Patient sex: M
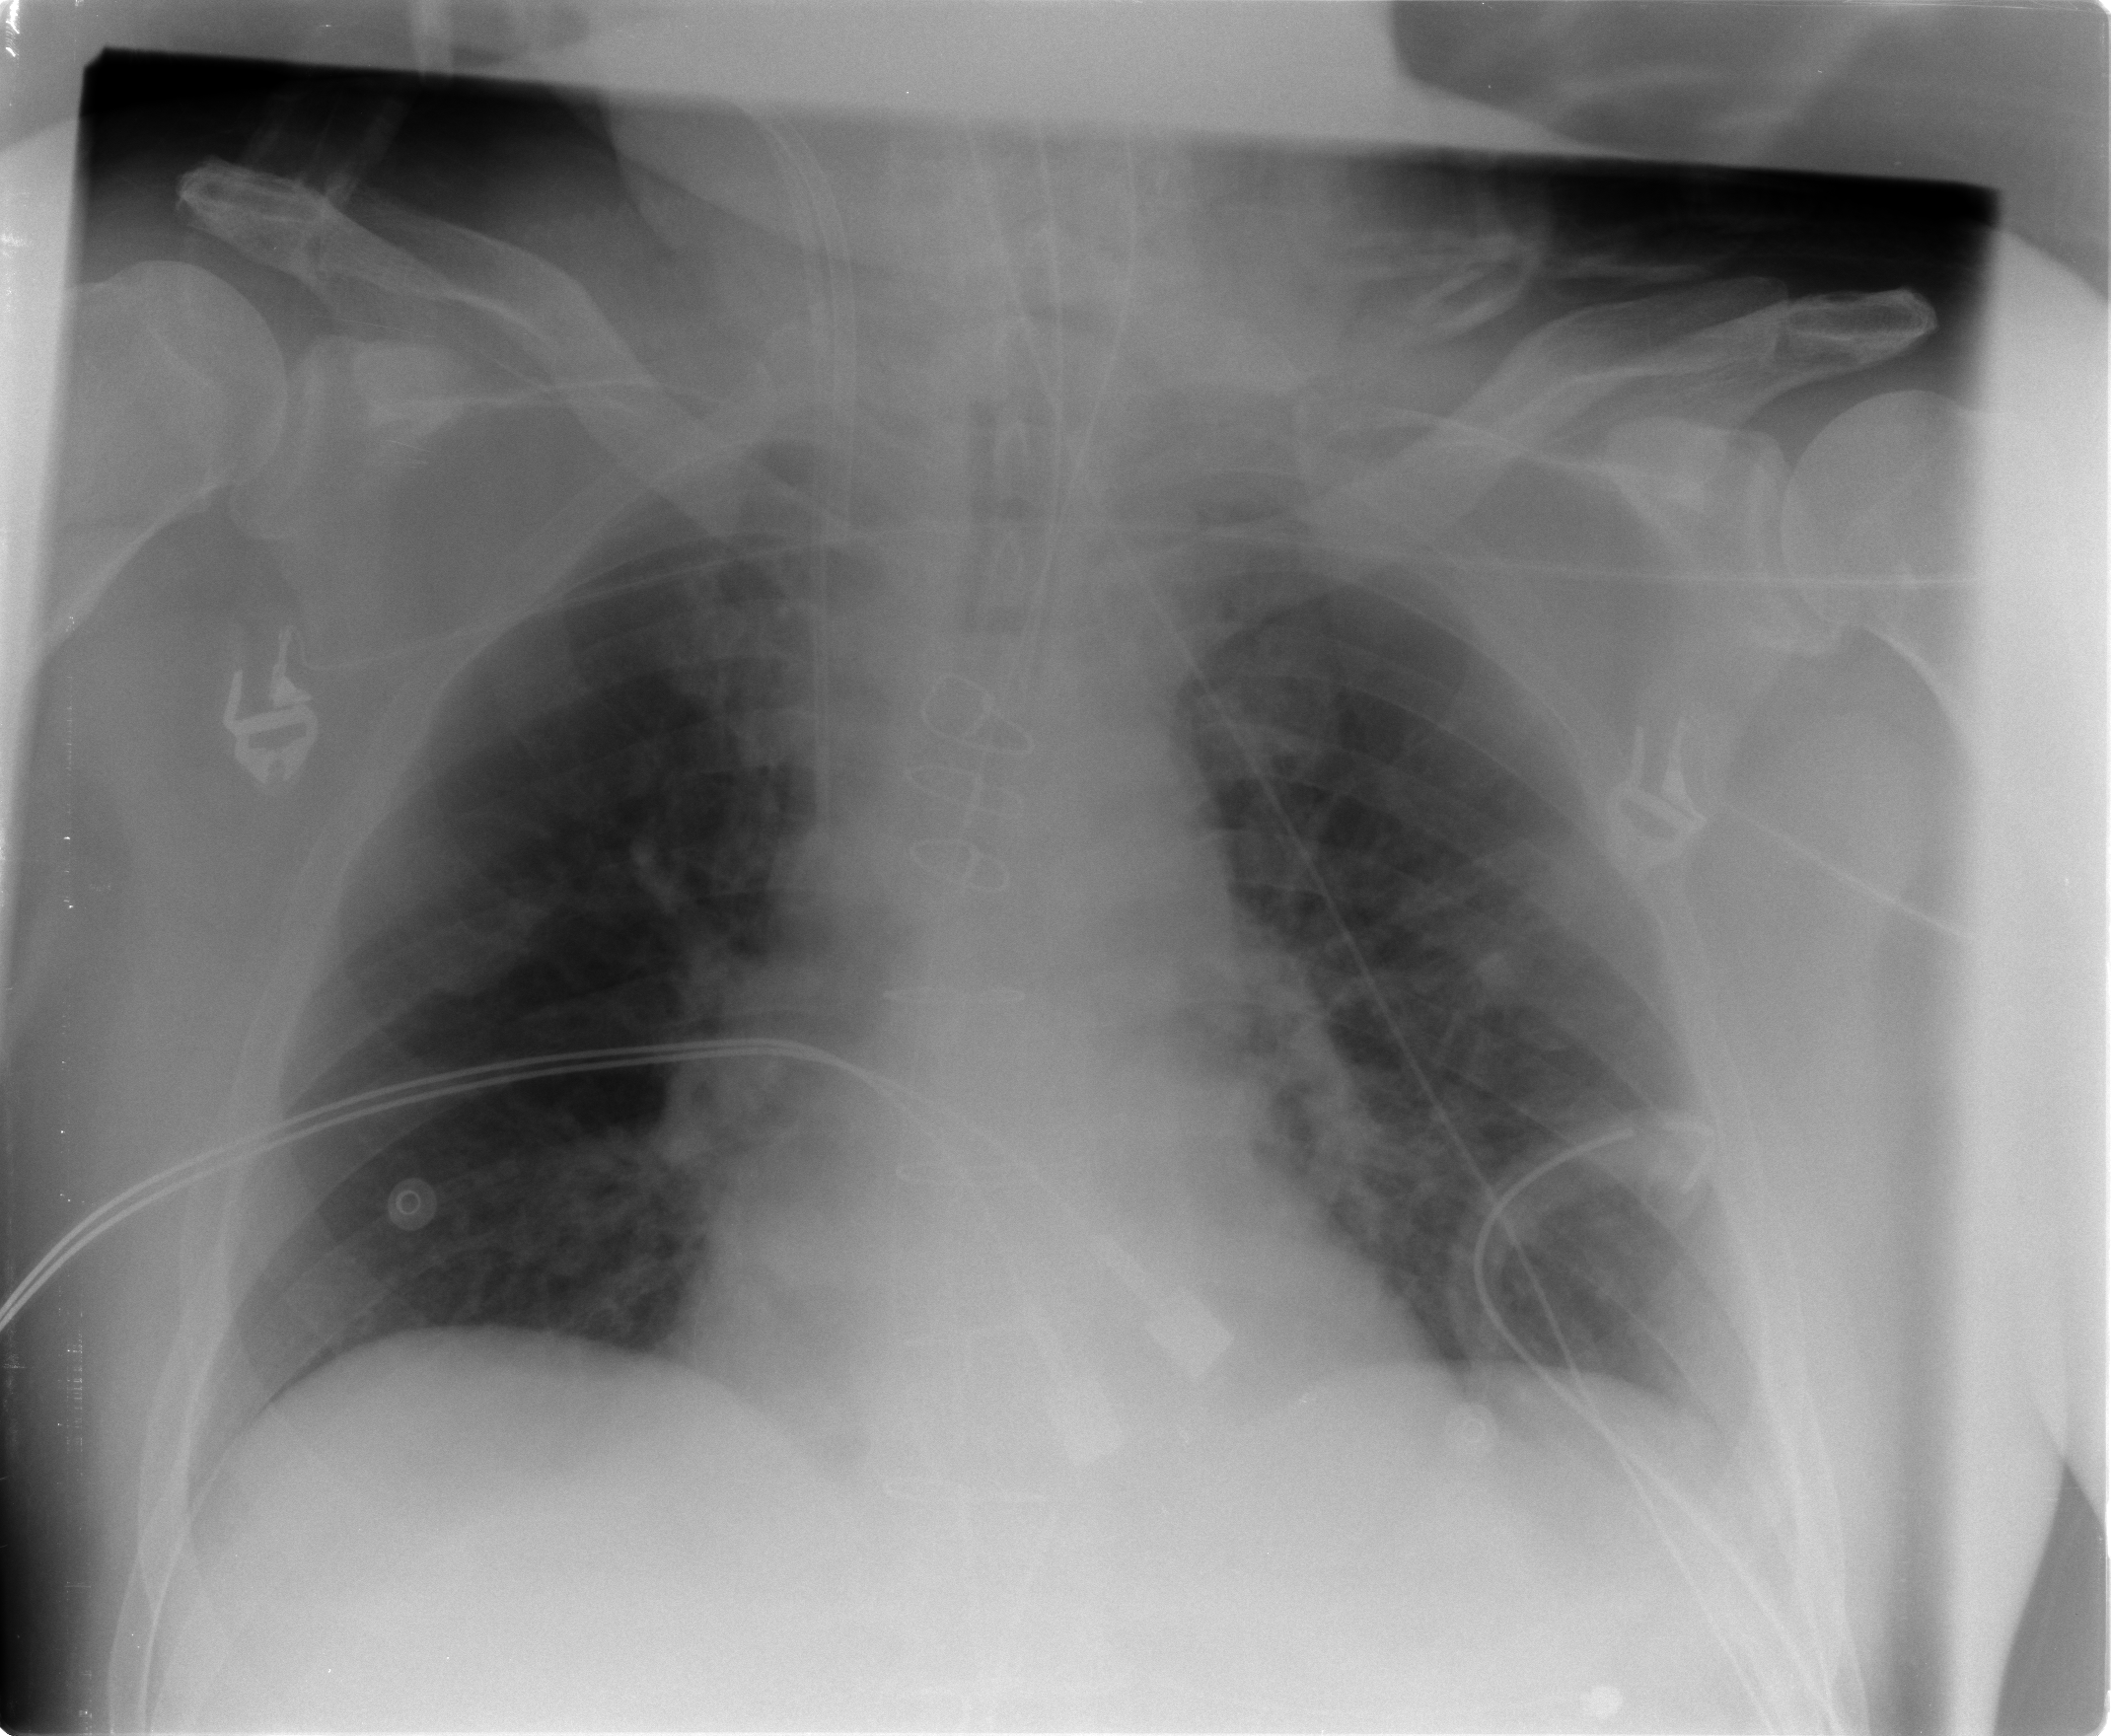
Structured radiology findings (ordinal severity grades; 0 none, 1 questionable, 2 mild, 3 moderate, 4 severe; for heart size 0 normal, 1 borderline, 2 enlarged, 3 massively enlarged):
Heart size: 0
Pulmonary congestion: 2
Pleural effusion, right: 0
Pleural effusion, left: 0
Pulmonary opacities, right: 0
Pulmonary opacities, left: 0
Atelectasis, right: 0
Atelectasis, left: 0